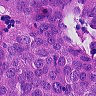
Metastatic tissue present: yes